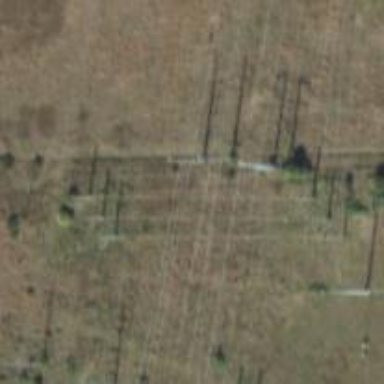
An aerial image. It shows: Power pole.